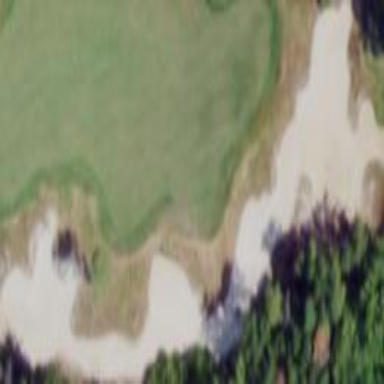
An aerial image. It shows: Bunker on golf course.